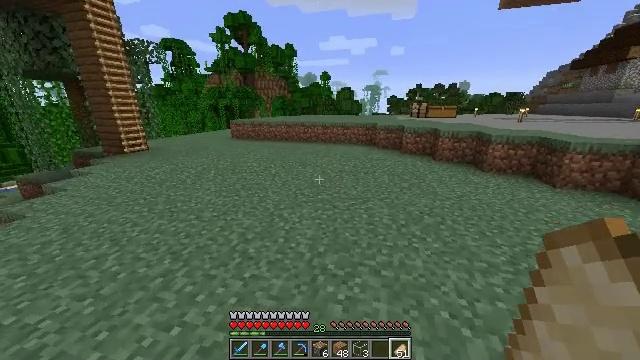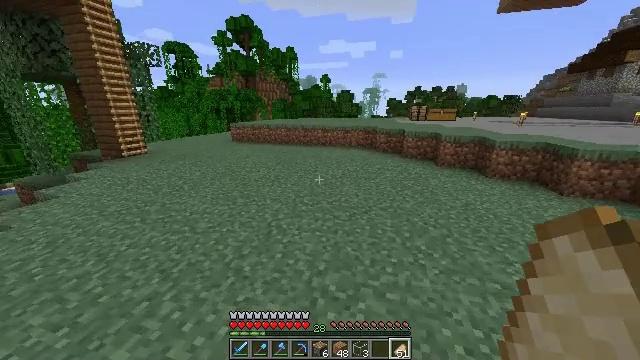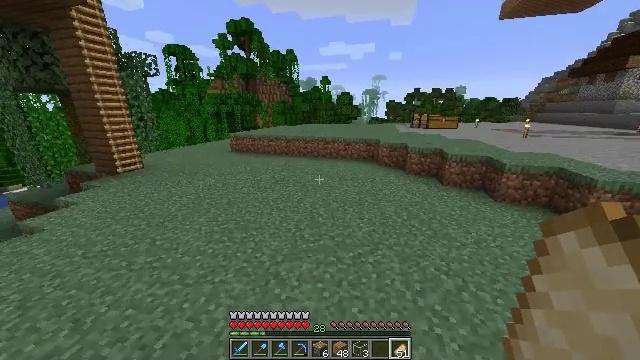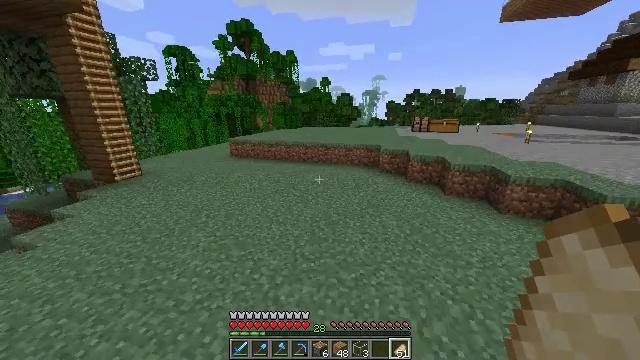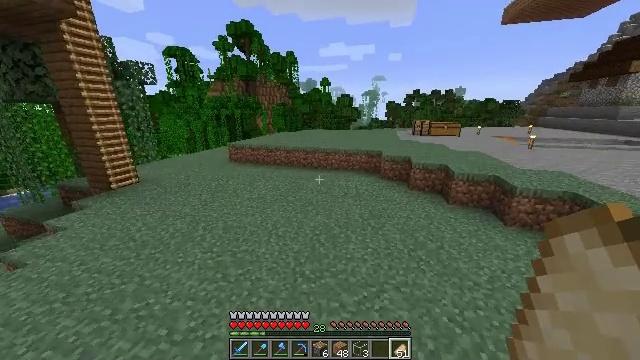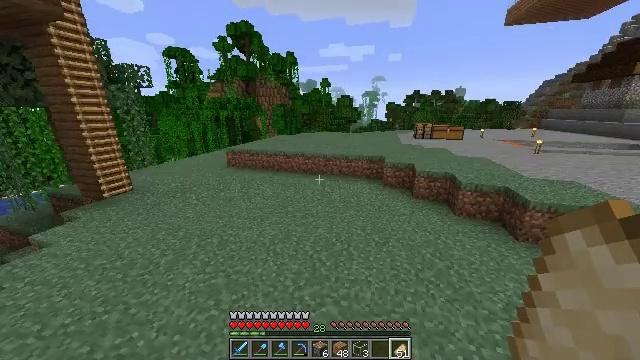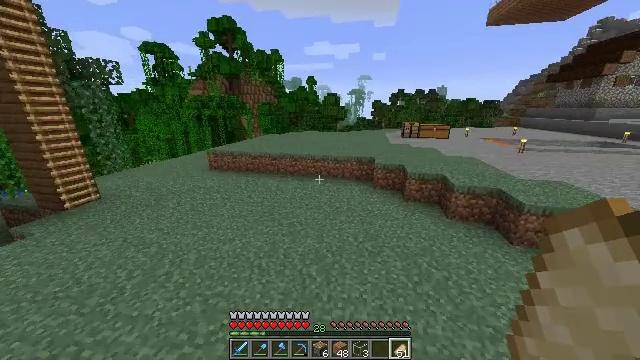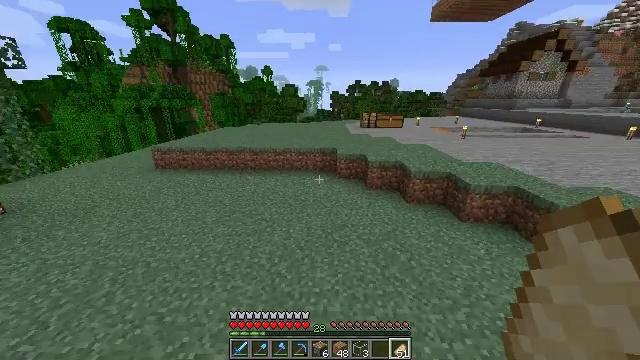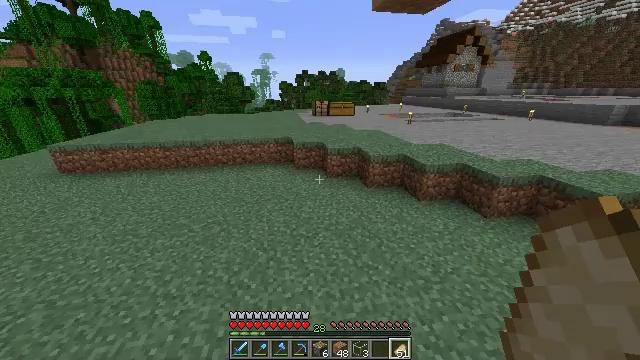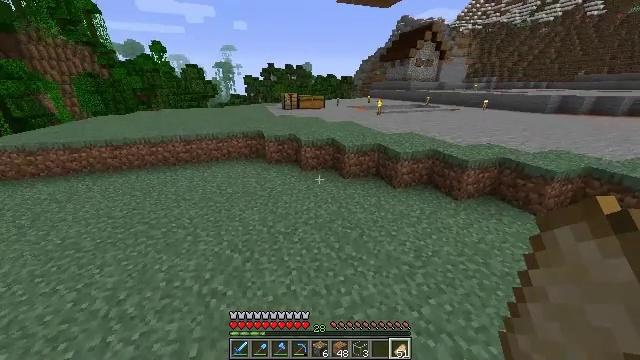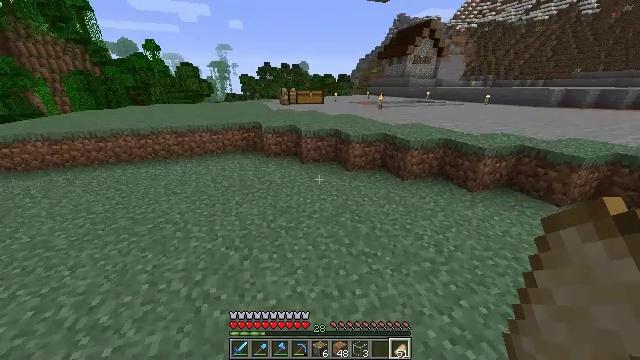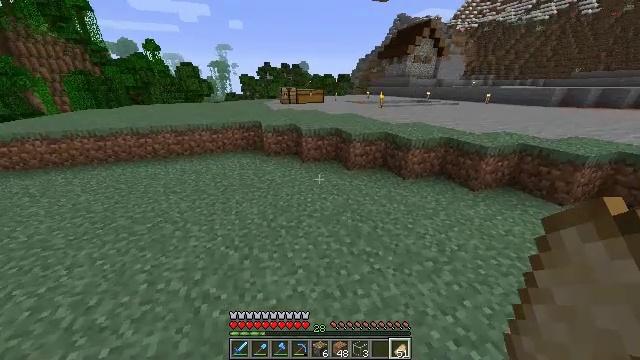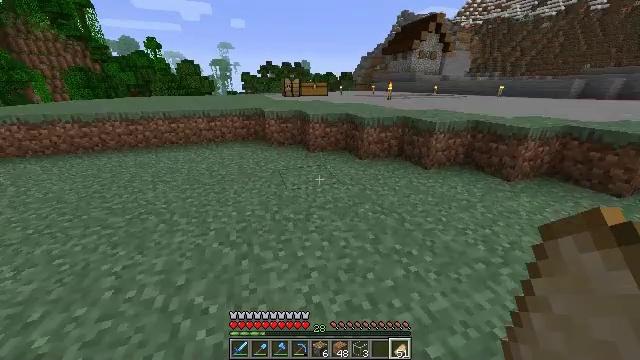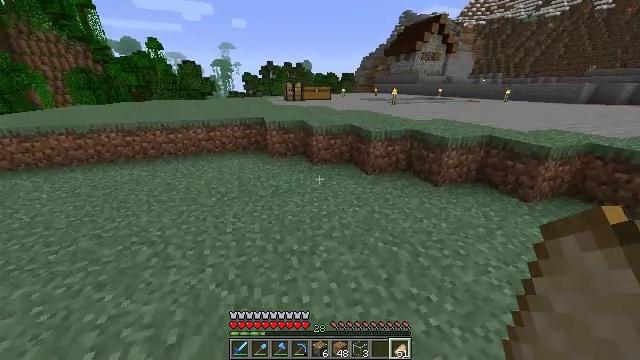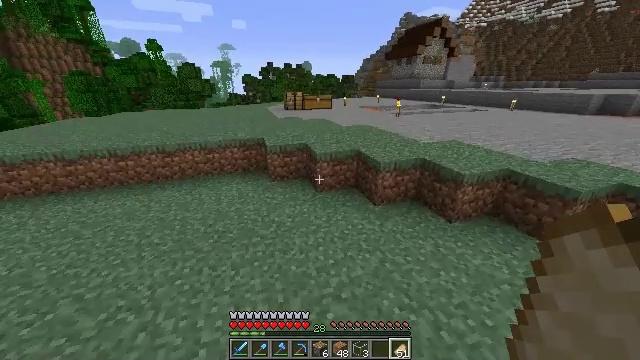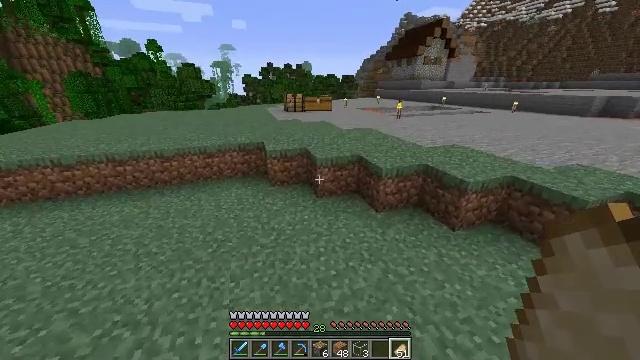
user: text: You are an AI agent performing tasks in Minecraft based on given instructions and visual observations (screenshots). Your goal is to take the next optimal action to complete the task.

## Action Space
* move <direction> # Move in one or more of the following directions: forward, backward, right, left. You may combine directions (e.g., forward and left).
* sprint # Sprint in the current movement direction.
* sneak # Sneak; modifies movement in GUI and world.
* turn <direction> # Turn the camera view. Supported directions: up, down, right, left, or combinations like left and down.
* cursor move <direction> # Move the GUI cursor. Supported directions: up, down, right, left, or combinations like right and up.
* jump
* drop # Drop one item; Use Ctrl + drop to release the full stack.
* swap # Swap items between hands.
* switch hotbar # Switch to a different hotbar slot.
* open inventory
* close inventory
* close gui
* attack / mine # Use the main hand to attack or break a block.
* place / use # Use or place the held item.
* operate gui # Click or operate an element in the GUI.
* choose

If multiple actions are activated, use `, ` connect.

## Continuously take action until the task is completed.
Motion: motion action
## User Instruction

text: Combine the required materials to craft redstone.
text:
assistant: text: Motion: move forward, jump
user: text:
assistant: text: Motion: move forward, jump
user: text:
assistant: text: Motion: move forward, jump
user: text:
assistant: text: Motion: move forward, sprint, jump
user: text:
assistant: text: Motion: move forward, sprint, jump
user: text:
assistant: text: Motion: move forward, sprint, turn right, jump
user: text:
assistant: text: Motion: move forward, turn right and down, jump
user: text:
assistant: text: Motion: move forward, turn right and down, jump
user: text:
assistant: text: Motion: move forward, turn right and down, jump
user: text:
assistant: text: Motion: move forward, sprint, jump
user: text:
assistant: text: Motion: move forward, sprint, jump
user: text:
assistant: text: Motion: move forward, sprint, jump
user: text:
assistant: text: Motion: move forward, sprint, jump
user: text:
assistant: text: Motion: move forward, jump
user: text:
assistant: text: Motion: move forward, jump
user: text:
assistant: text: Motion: move forward, jump
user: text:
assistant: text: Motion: move forward, jump
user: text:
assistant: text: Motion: move forward, jump
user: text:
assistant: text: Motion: move forward, jump
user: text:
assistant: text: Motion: move forward, jump
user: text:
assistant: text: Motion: move forward, jump
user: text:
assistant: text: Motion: move forward, jump
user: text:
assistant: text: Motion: move forward, sprint, jump
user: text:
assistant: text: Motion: move forward, sprint, jump
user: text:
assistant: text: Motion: move forward, sprint, jump
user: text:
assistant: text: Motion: move forward, sprint, jump
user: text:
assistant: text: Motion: move forward, turn right, jump
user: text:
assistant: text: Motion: move forward, turn right and down, jump
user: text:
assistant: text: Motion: move forward, turn right, jump
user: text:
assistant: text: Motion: move forward, turn right, jump